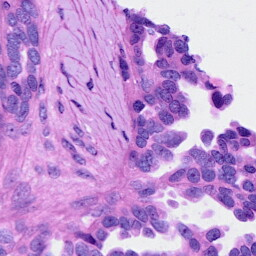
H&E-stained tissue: Ovarian